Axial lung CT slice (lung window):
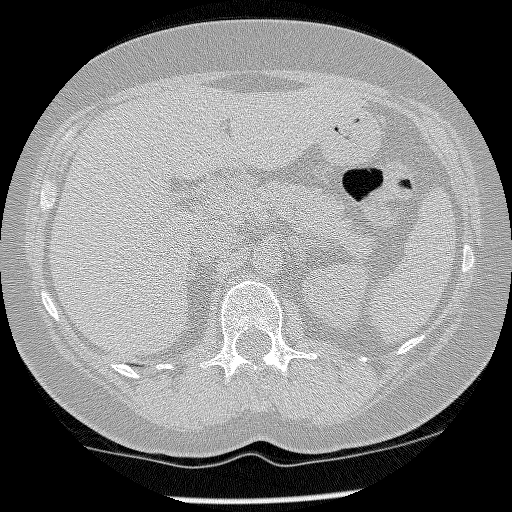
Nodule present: no